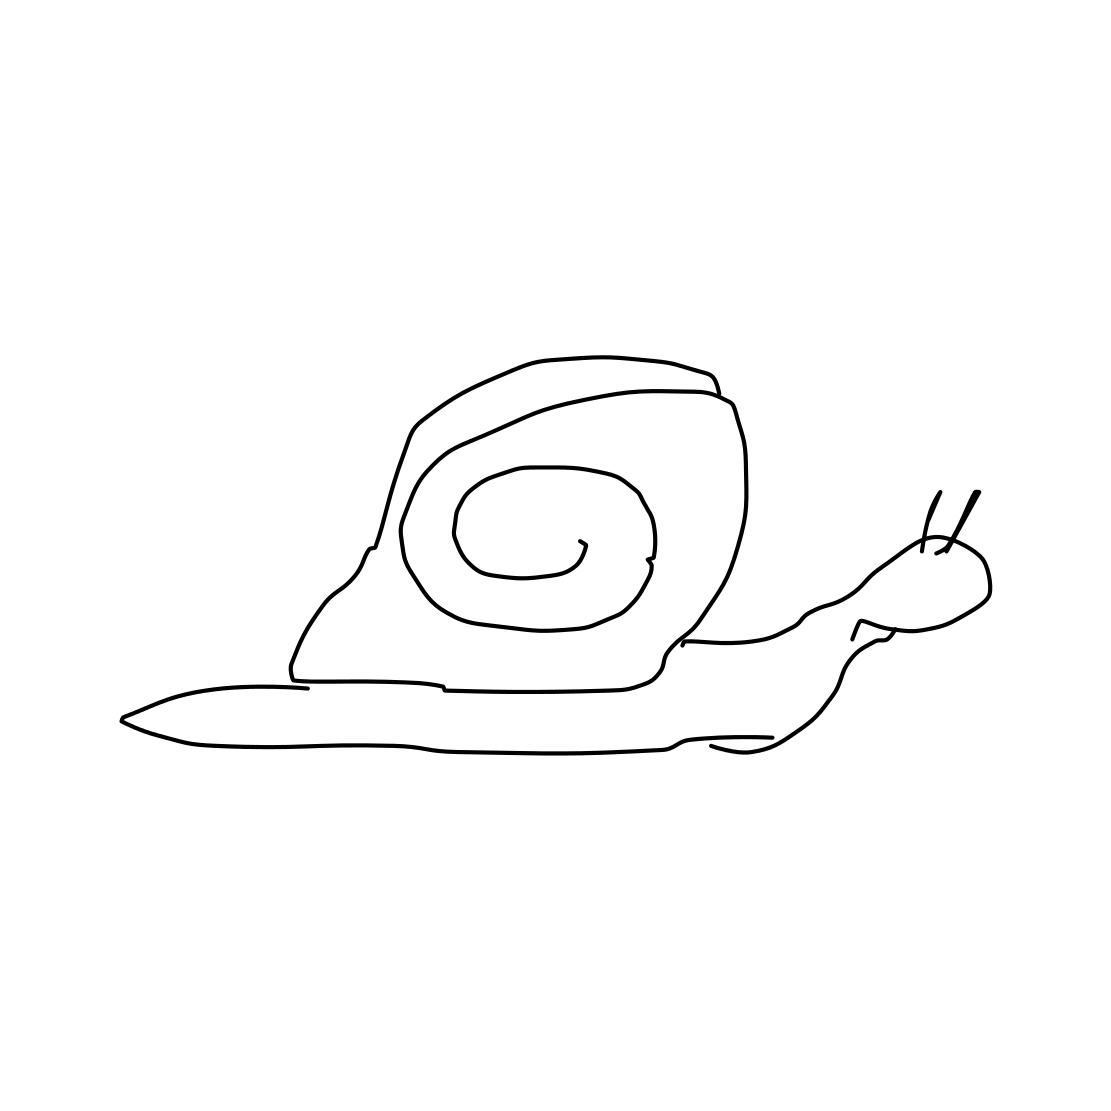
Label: snail